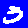
Digit: 3